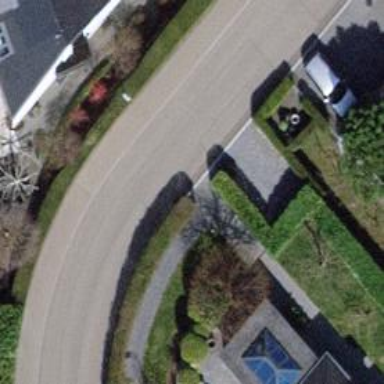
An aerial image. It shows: Residential road with asphalt surface. Sidewalk is present on the left side.